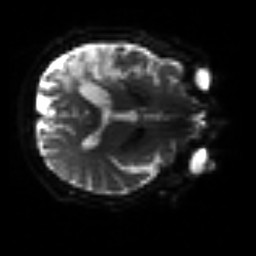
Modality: sbref
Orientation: axial
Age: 70
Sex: male
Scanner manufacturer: siemens
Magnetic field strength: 3 T
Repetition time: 3.2 s
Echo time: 0.081 s